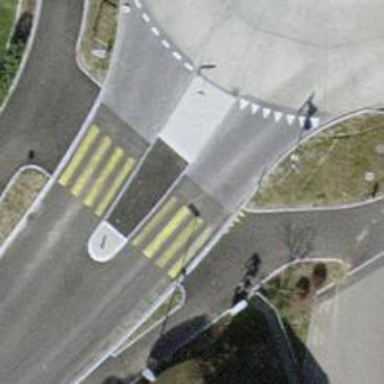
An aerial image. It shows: Asphalt path with crossing.